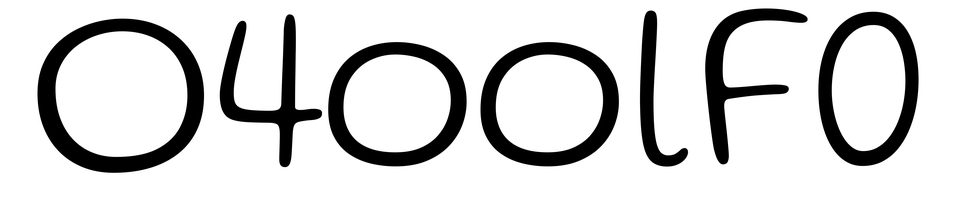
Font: Gluten_ExtraLight